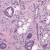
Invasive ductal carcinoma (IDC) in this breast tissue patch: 1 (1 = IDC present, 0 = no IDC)